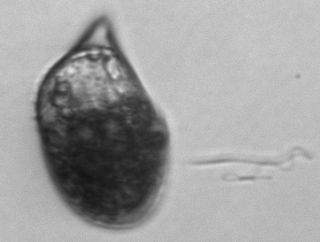
Label: Gyrodinium